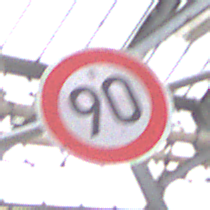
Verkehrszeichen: Geschwindigkeit90
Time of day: Midday
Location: Roofed (Special)
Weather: Overcast
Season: NotSpecified
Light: Natural